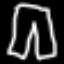
Label: pants